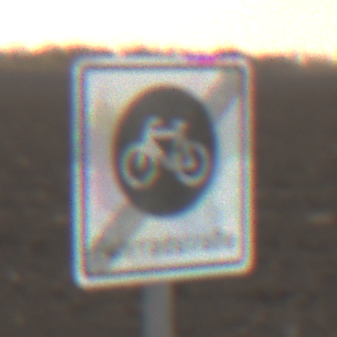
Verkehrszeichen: EndeFahrradstrasse
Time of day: MorningAfternoon
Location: Outdoor (Nature)
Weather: Overcast
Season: NotSpecified
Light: Natural